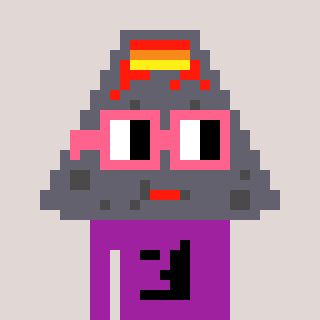
a pixel art character with square pink glasses, a volcano-shaped head and a magenta-colored body on a warm background